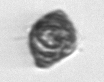
Label: Kryptoperidinium_triquetrum